Question: I am retrieving a iCal from a Google Calendar '"Private adress"' link in JSON format.

I can see both events that are 'available' and 'busy' but can not see any difference between them. I imported them to PHP, also tried the '?alt=json' option to get a JSON object but no where saw a distinction between both.
But if I look at the same calendar shared with me with the 'free/busy information (Hide details)' option checked, then I only see the busy events.
Is there a way to distinguish them in the iCal so I can import them into my PHP functions and not mix events that exist but are marked as available with events marked as busy ?
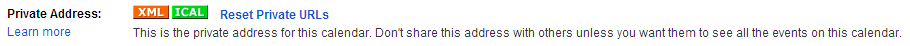
Answer: There should be a difference in the value for 'TRANSP'.
<URL>